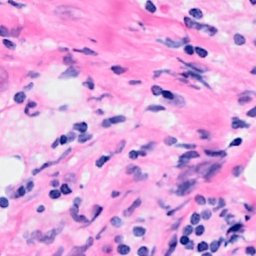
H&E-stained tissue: Breast